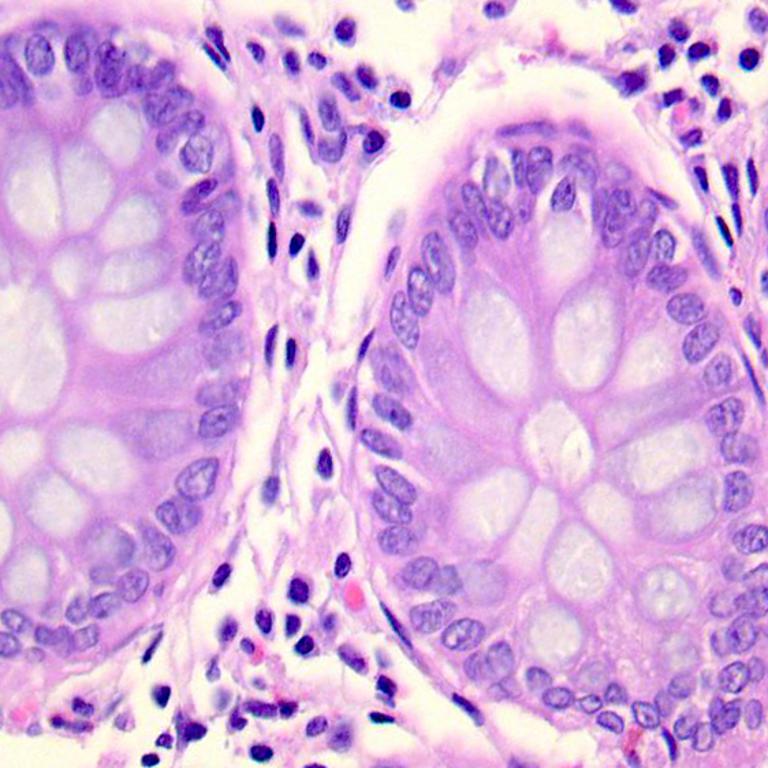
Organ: colon
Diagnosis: benign